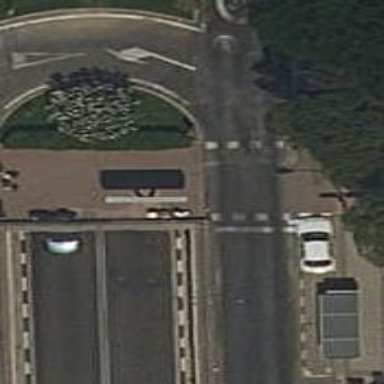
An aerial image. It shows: Traffic signals at road crossing.